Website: bh-photo
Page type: address-validator
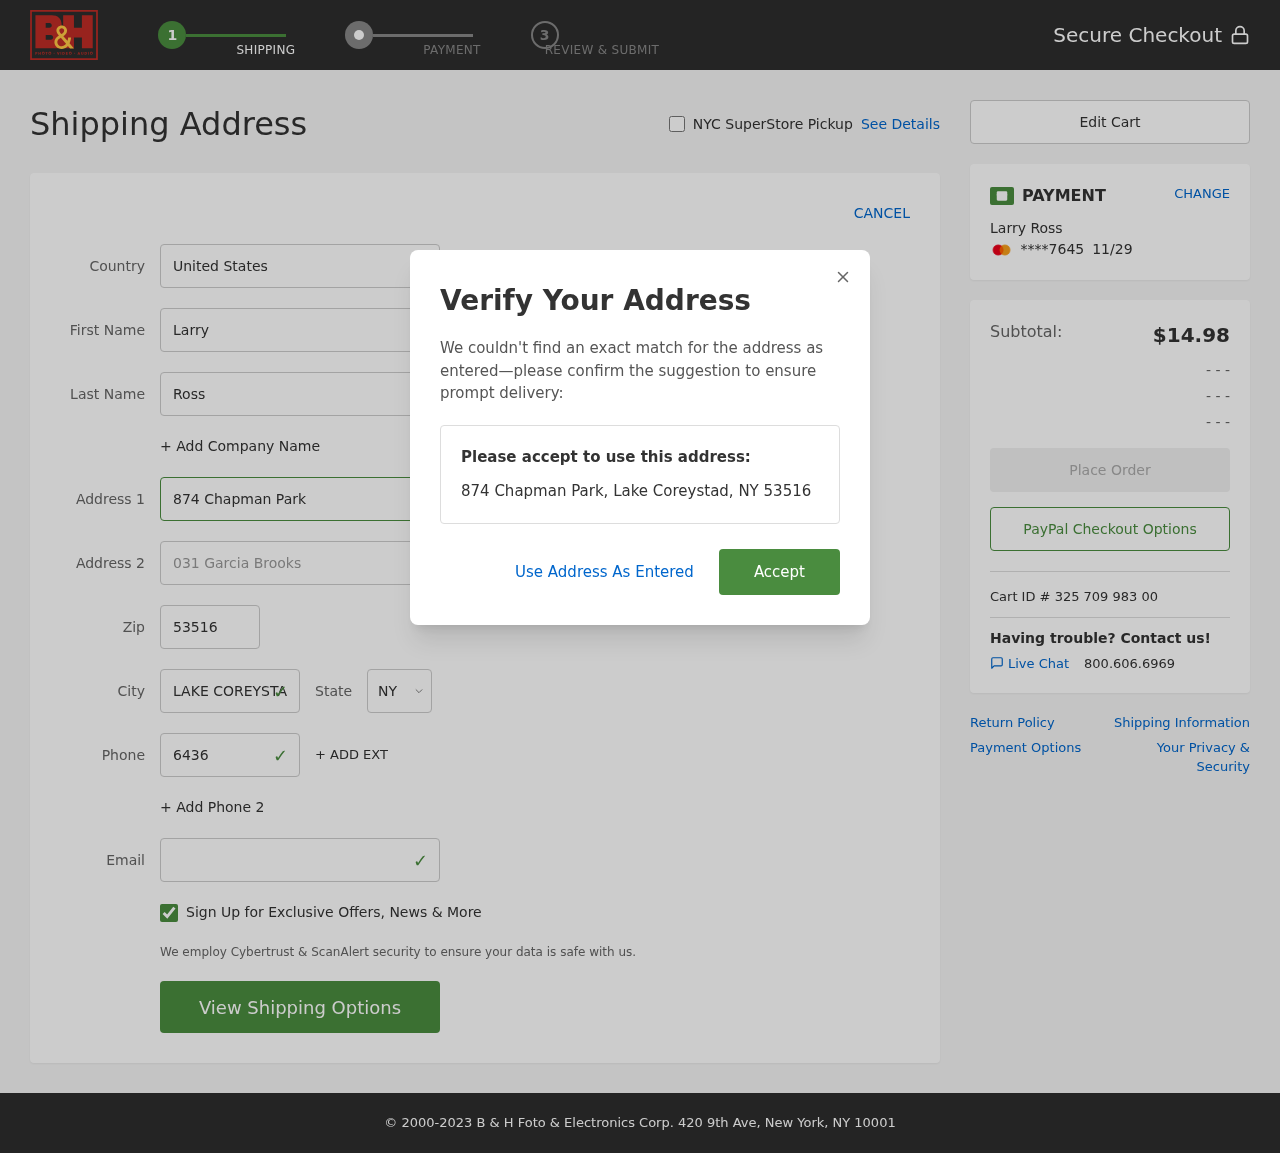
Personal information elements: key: PII_CARD_EXPIRY
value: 11/29
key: PII_CARD_LAST4
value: ****7645
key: PII_CITY
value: Lake Coreystad
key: PII_COUNTRY
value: United States
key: PII_EMAIL
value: lross@yahoo.com
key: PII_FIRSTNAME
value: Larry
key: PII_FULLNAME
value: Larry Ross
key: PII_LASTNAME
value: Ross
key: PII_PHONE
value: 6436722085
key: PII_POSTCODE
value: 53516
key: PII_STATE_ABBR
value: NY
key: PII_STREET
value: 874 Chapman Park
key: PII_STREET2
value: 031 Garcia Brooks
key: PII_CITY_STATE_ZIP
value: Lake Coreystad, NY 53516
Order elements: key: ORDER_SUBTOTAL
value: $14.98
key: ORDER_ID
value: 325 709 983 00